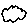
Label: cloud